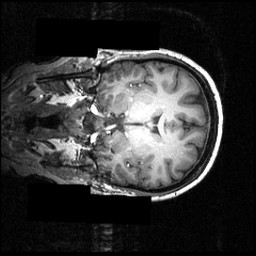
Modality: T1w
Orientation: coronal
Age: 23
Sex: female
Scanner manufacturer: siemens
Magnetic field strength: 3.951 T
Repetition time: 1.5 s
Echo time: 0.00335 s